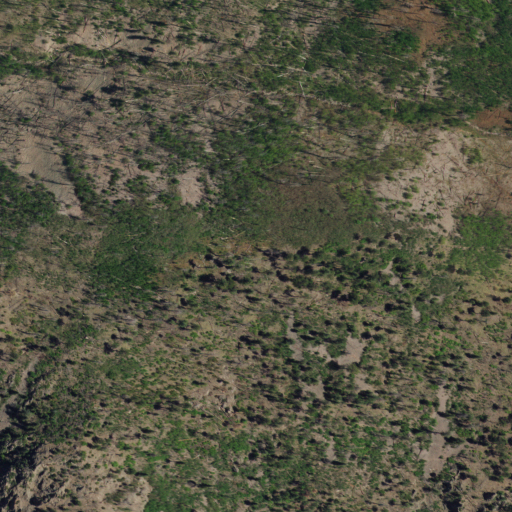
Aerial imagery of plain(s) in New Mexico named California Park containing evergreen forest and shrub